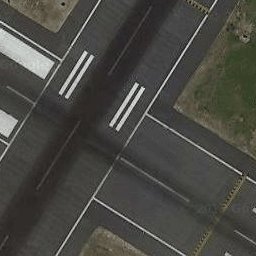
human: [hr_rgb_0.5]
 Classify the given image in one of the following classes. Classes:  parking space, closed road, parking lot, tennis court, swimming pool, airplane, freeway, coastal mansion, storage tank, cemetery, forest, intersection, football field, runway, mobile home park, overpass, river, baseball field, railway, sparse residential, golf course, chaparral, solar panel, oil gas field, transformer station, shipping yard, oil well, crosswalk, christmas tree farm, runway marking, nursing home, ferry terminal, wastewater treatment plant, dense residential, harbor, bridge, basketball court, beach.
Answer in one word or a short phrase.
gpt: runway